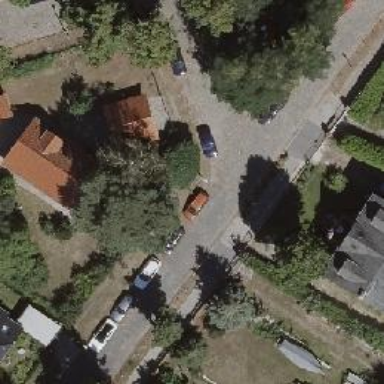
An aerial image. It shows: Residential road.